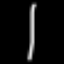
Label: line